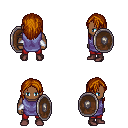
a pixel art fantasy rpg character, male body template, human, dark skin, chain tabard jacket, red pants, brunette long hairstyle, white cloth bracers, maroon shoes, shield, four views (front, back, left, right), 2x2 character sprite sheet, small pixel art, hard edges, no anti-aliasing